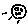
Label: moon